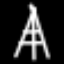
Label: The Eiffel Tower